Interaction volume radius: 5 \u00c5
Interaction volume height: 20 \u00c5
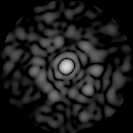
Disorder parameter: 0.8657